Question: Here is the rails 3 query in the app:
'''
Order.where('id IN (?)',ContractItem.where(contract_id: @contract.id).select('contract_item_id'))
'''
Here is the only record in contract_item table:

As shown in the record, the '@contract.id' is equal to 1 and we expect 'ContractItem.where(contract_id: @contract.id).select('contract_item_id')' returns array [2].
So 'Order.where('id IN (?)',ContractItem.where(contract_id: @contract.id).select('contract_item_id'))'should return 'order#2'. However what we have got is nothing. We figure an empty array must be returned instead. Is there something wrong with the code above?
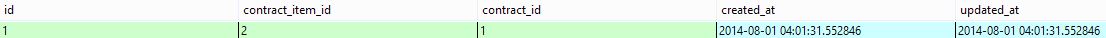
Answer: You're getting back an array, but it's an array of ContractItem objects with a single column, not an array of numbers.
Try instead...
'''
Order.where('id IN (?)',ContractItem.where(contract_id: @contract.id).pluck(:contract_item_id))
'''